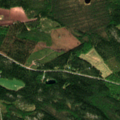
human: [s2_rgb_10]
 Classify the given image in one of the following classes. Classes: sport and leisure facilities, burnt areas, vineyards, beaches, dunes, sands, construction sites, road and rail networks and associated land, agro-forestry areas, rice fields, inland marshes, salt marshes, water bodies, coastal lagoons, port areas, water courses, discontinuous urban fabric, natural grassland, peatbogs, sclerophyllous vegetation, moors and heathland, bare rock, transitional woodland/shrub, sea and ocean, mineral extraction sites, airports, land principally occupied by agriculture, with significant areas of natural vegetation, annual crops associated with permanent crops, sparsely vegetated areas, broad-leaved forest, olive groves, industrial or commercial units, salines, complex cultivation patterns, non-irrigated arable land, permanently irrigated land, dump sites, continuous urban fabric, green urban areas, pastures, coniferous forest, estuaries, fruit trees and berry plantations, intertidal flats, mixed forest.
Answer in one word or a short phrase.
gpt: land principally occupied by agriculture, with significant areas of natural vegetation, coniferous forest, mixed forest